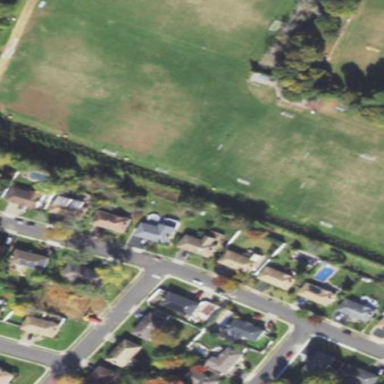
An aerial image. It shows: Soccer pitch for outdoor sports and leisure activities.